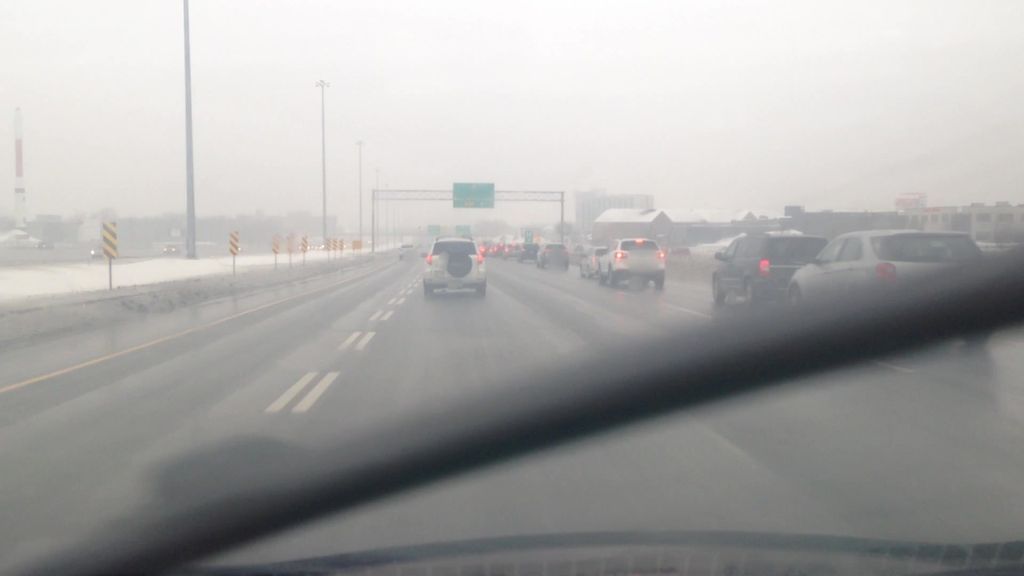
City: montreal